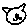
Label: cat